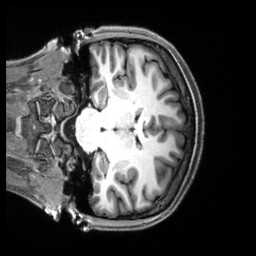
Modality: T1w
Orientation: coronal
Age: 20
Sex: female
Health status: healthy
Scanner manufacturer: siemens
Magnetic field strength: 3 T
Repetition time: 2.5 s
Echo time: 0.00222 s